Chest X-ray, PA view. Patient: 50 years old, sex M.
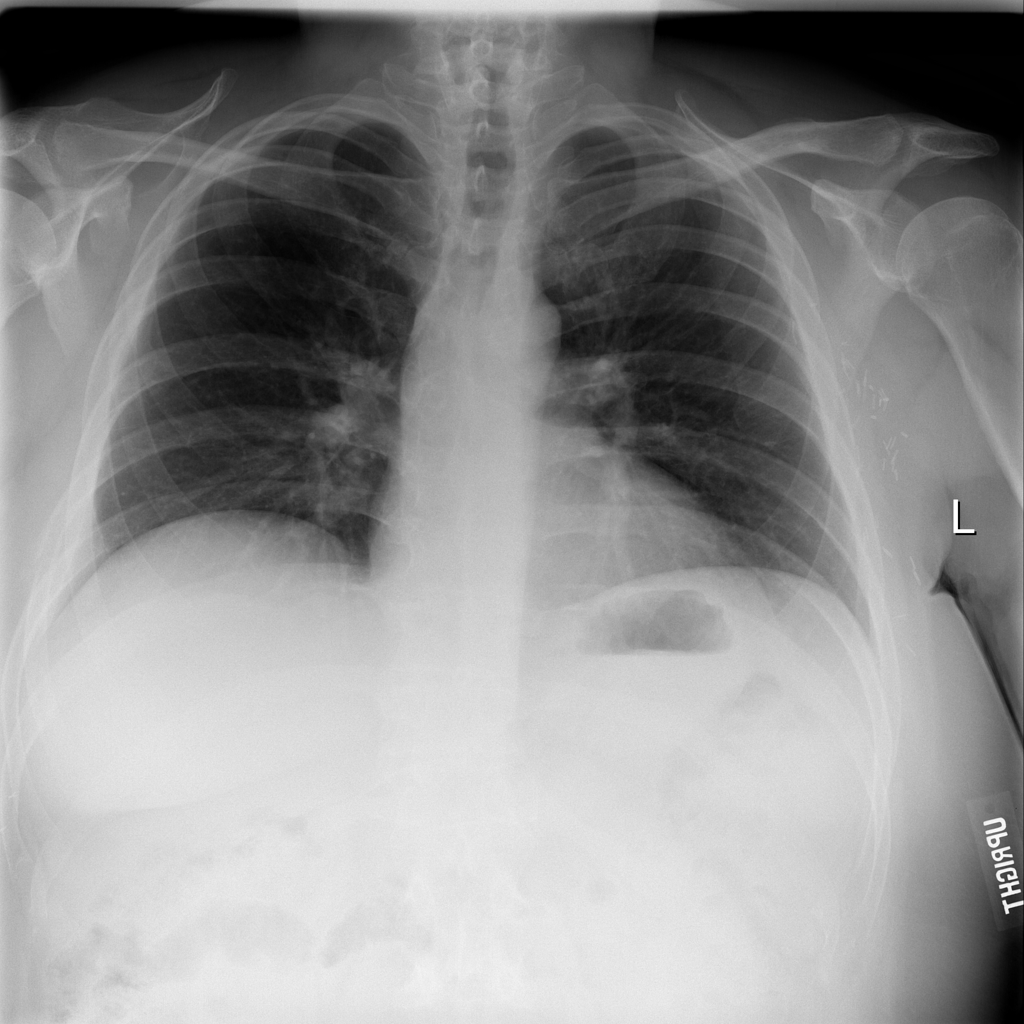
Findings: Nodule